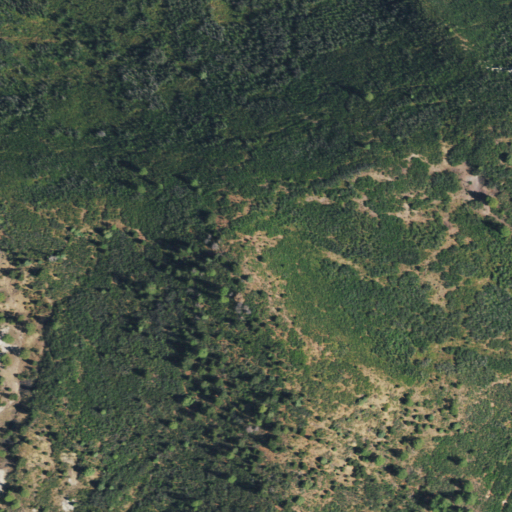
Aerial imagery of mountain in Colorado named Basin Mountain containing deciduous forest, shrub, and evergreen forest